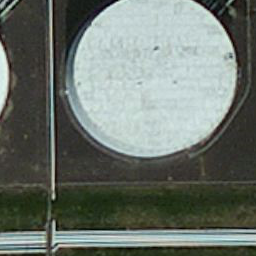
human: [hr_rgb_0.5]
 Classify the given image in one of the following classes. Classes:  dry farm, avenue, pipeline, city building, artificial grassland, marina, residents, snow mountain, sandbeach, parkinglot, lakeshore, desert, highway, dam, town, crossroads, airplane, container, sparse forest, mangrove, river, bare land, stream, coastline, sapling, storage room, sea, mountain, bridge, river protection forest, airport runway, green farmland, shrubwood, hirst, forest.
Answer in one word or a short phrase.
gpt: storage room